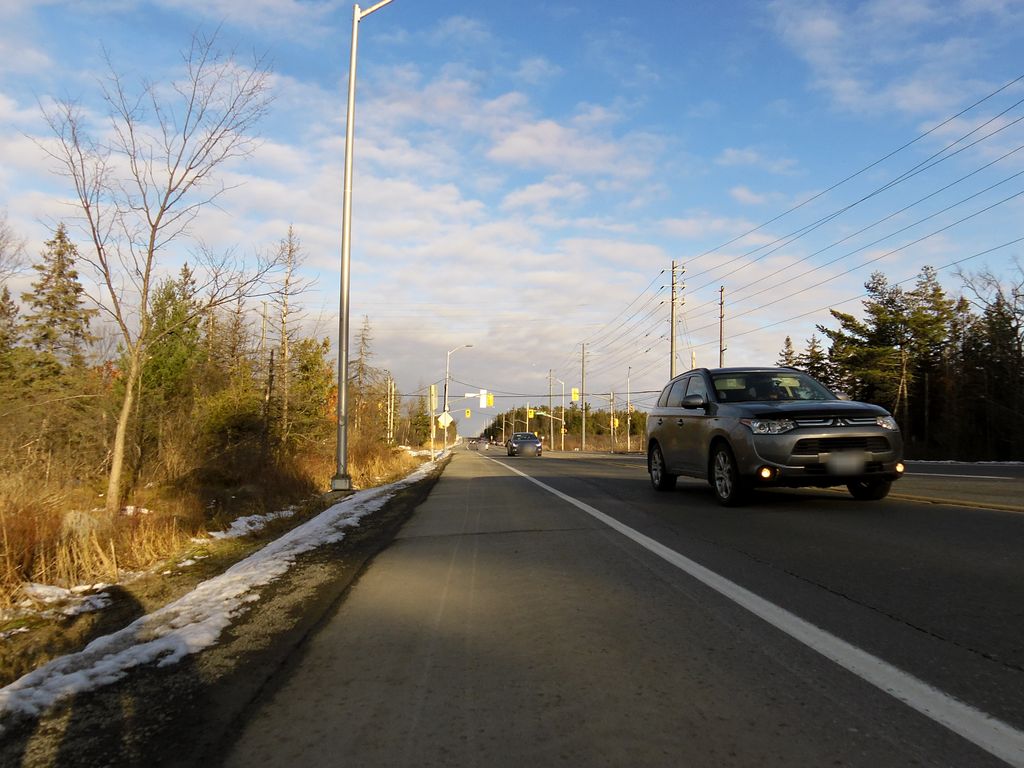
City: ottawa-gatineau